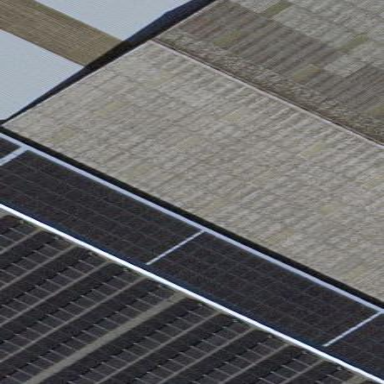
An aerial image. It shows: Solar power generator using photovoltaic method with solar photovoltaic panel types.